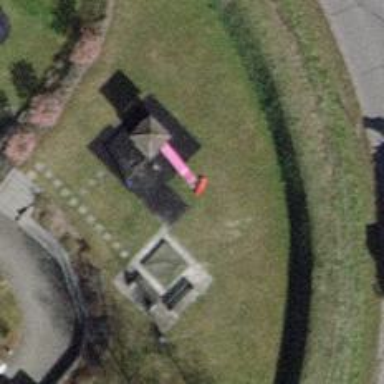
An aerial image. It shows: Playground structure.